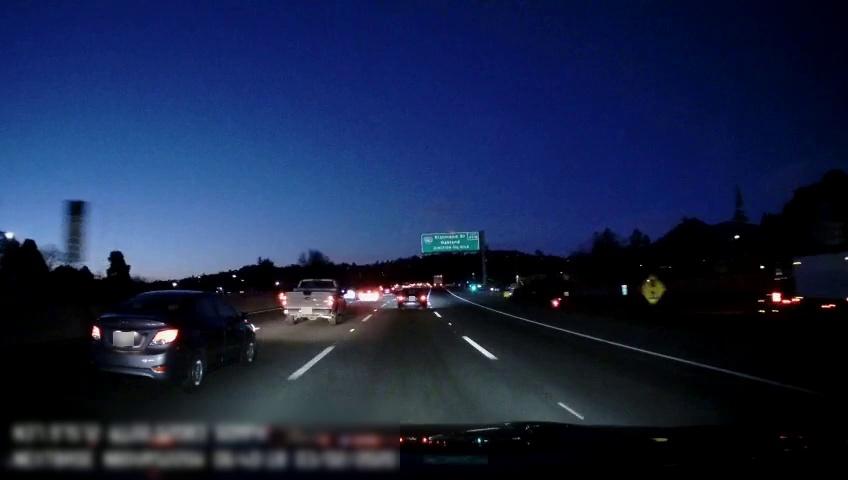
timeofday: Night
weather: Other
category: Drivable Space
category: Vehicles | Car
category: Vehicles | SUV
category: Vehicles | Car
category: Vehicles | Car
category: Vehicles | Truck
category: Vehicles | Truck
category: Vehicles | Car
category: Vehicles | Truck
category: Vehicles | Truck
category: Lanes | Alternate Lane
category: Lanes | Alternate Lane
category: Lanes | Current Lane
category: Lanes | Current Lane
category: Lanes | Alternate Lane
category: Traffic | Signs
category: Traffic | Signs
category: Traffic | Signs